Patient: sex M, age 75
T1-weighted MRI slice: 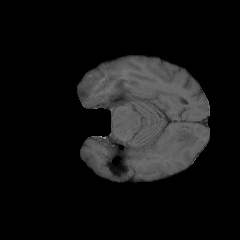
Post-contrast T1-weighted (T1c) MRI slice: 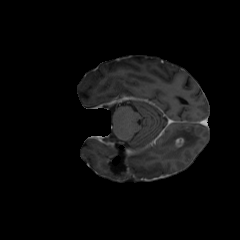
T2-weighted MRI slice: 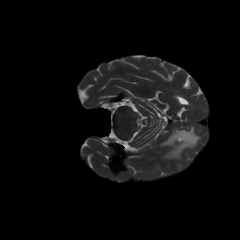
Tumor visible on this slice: yes
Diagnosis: Glioblastoma, IDH-wildtype
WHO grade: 4